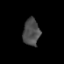
Tissue: prostate
Cell type: Epithelial cells
Senescence score: 0.2761
Nuclear area (px): 436
Mean DAPI intensity: 75.89